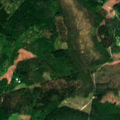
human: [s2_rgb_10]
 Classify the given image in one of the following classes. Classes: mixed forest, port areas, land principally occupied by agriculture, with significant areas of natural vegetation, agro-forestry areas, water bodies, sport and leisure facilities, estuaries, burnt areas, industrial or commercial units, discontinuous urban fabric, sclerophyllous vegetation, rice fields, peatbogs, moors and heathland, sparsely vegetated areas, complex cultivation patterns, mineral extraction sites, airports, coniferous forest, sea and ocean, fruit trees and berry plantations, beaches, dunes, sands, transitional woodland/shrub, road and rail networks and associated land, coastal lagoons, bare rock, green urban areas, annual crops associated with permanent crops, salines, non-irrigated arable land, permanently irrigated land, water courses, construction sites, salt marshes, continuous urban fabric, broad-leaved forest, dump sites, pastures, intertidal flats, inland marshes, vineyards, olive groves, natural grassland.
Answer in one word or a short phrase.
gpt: broad-leaved forest, coniferous forest, mixed forest